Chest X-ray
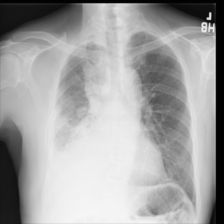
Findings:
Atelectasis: negative
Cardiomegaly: negative
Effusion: negative
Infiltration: negative
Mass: positive
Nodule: negative
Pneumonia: negative
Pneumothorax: negative
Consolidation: positive
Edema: negative
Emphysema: negative
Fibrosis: negative
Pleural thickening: positive
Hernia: negative